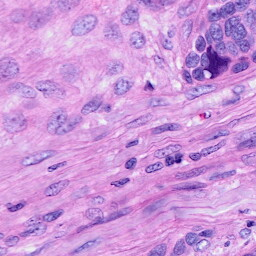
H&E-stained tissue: Ovarian